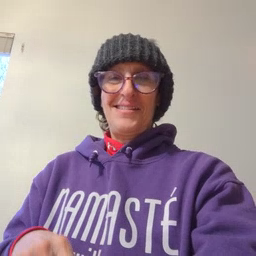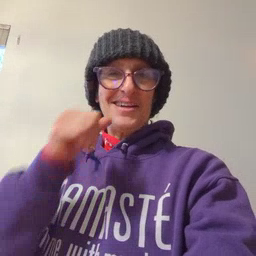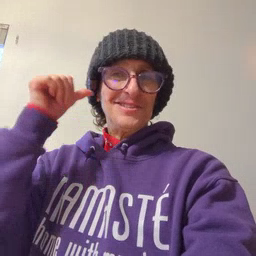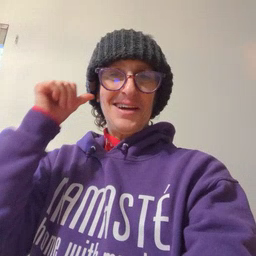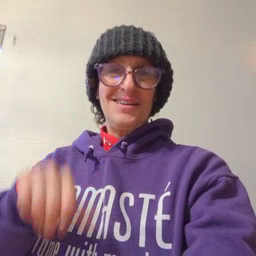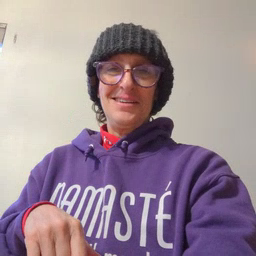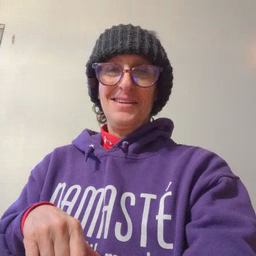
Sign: yesterday